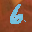
Label: 6